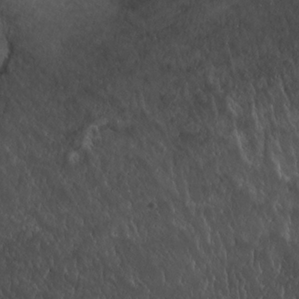
Label: non_frost